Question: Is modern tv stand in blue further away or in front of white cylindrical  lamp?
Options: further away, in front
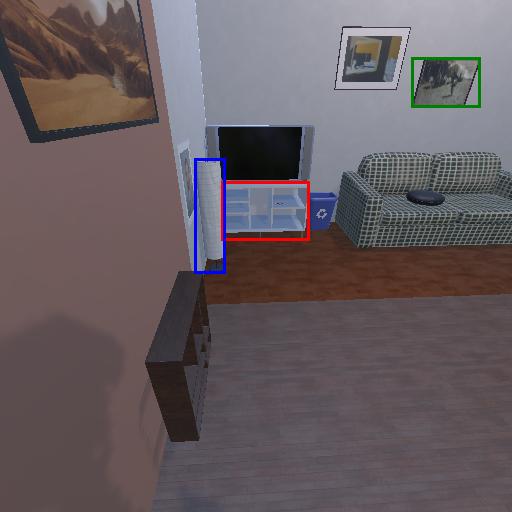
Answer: further away